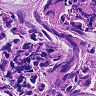
Metastatic tissue present: yes